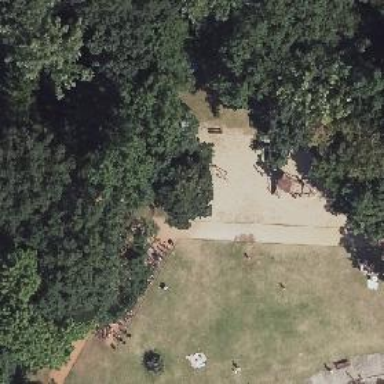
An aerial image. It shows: Playground with swings.